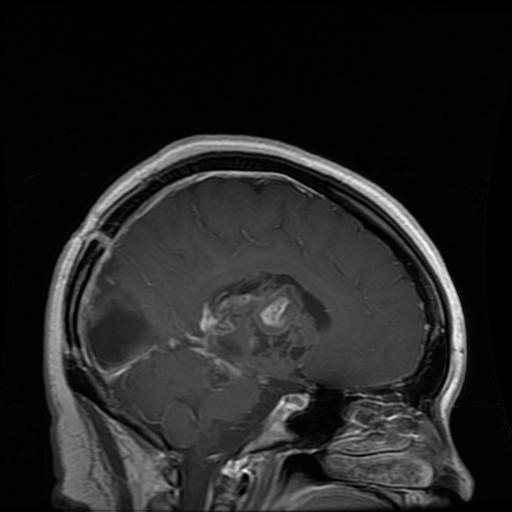
Label: glioma